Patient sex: F
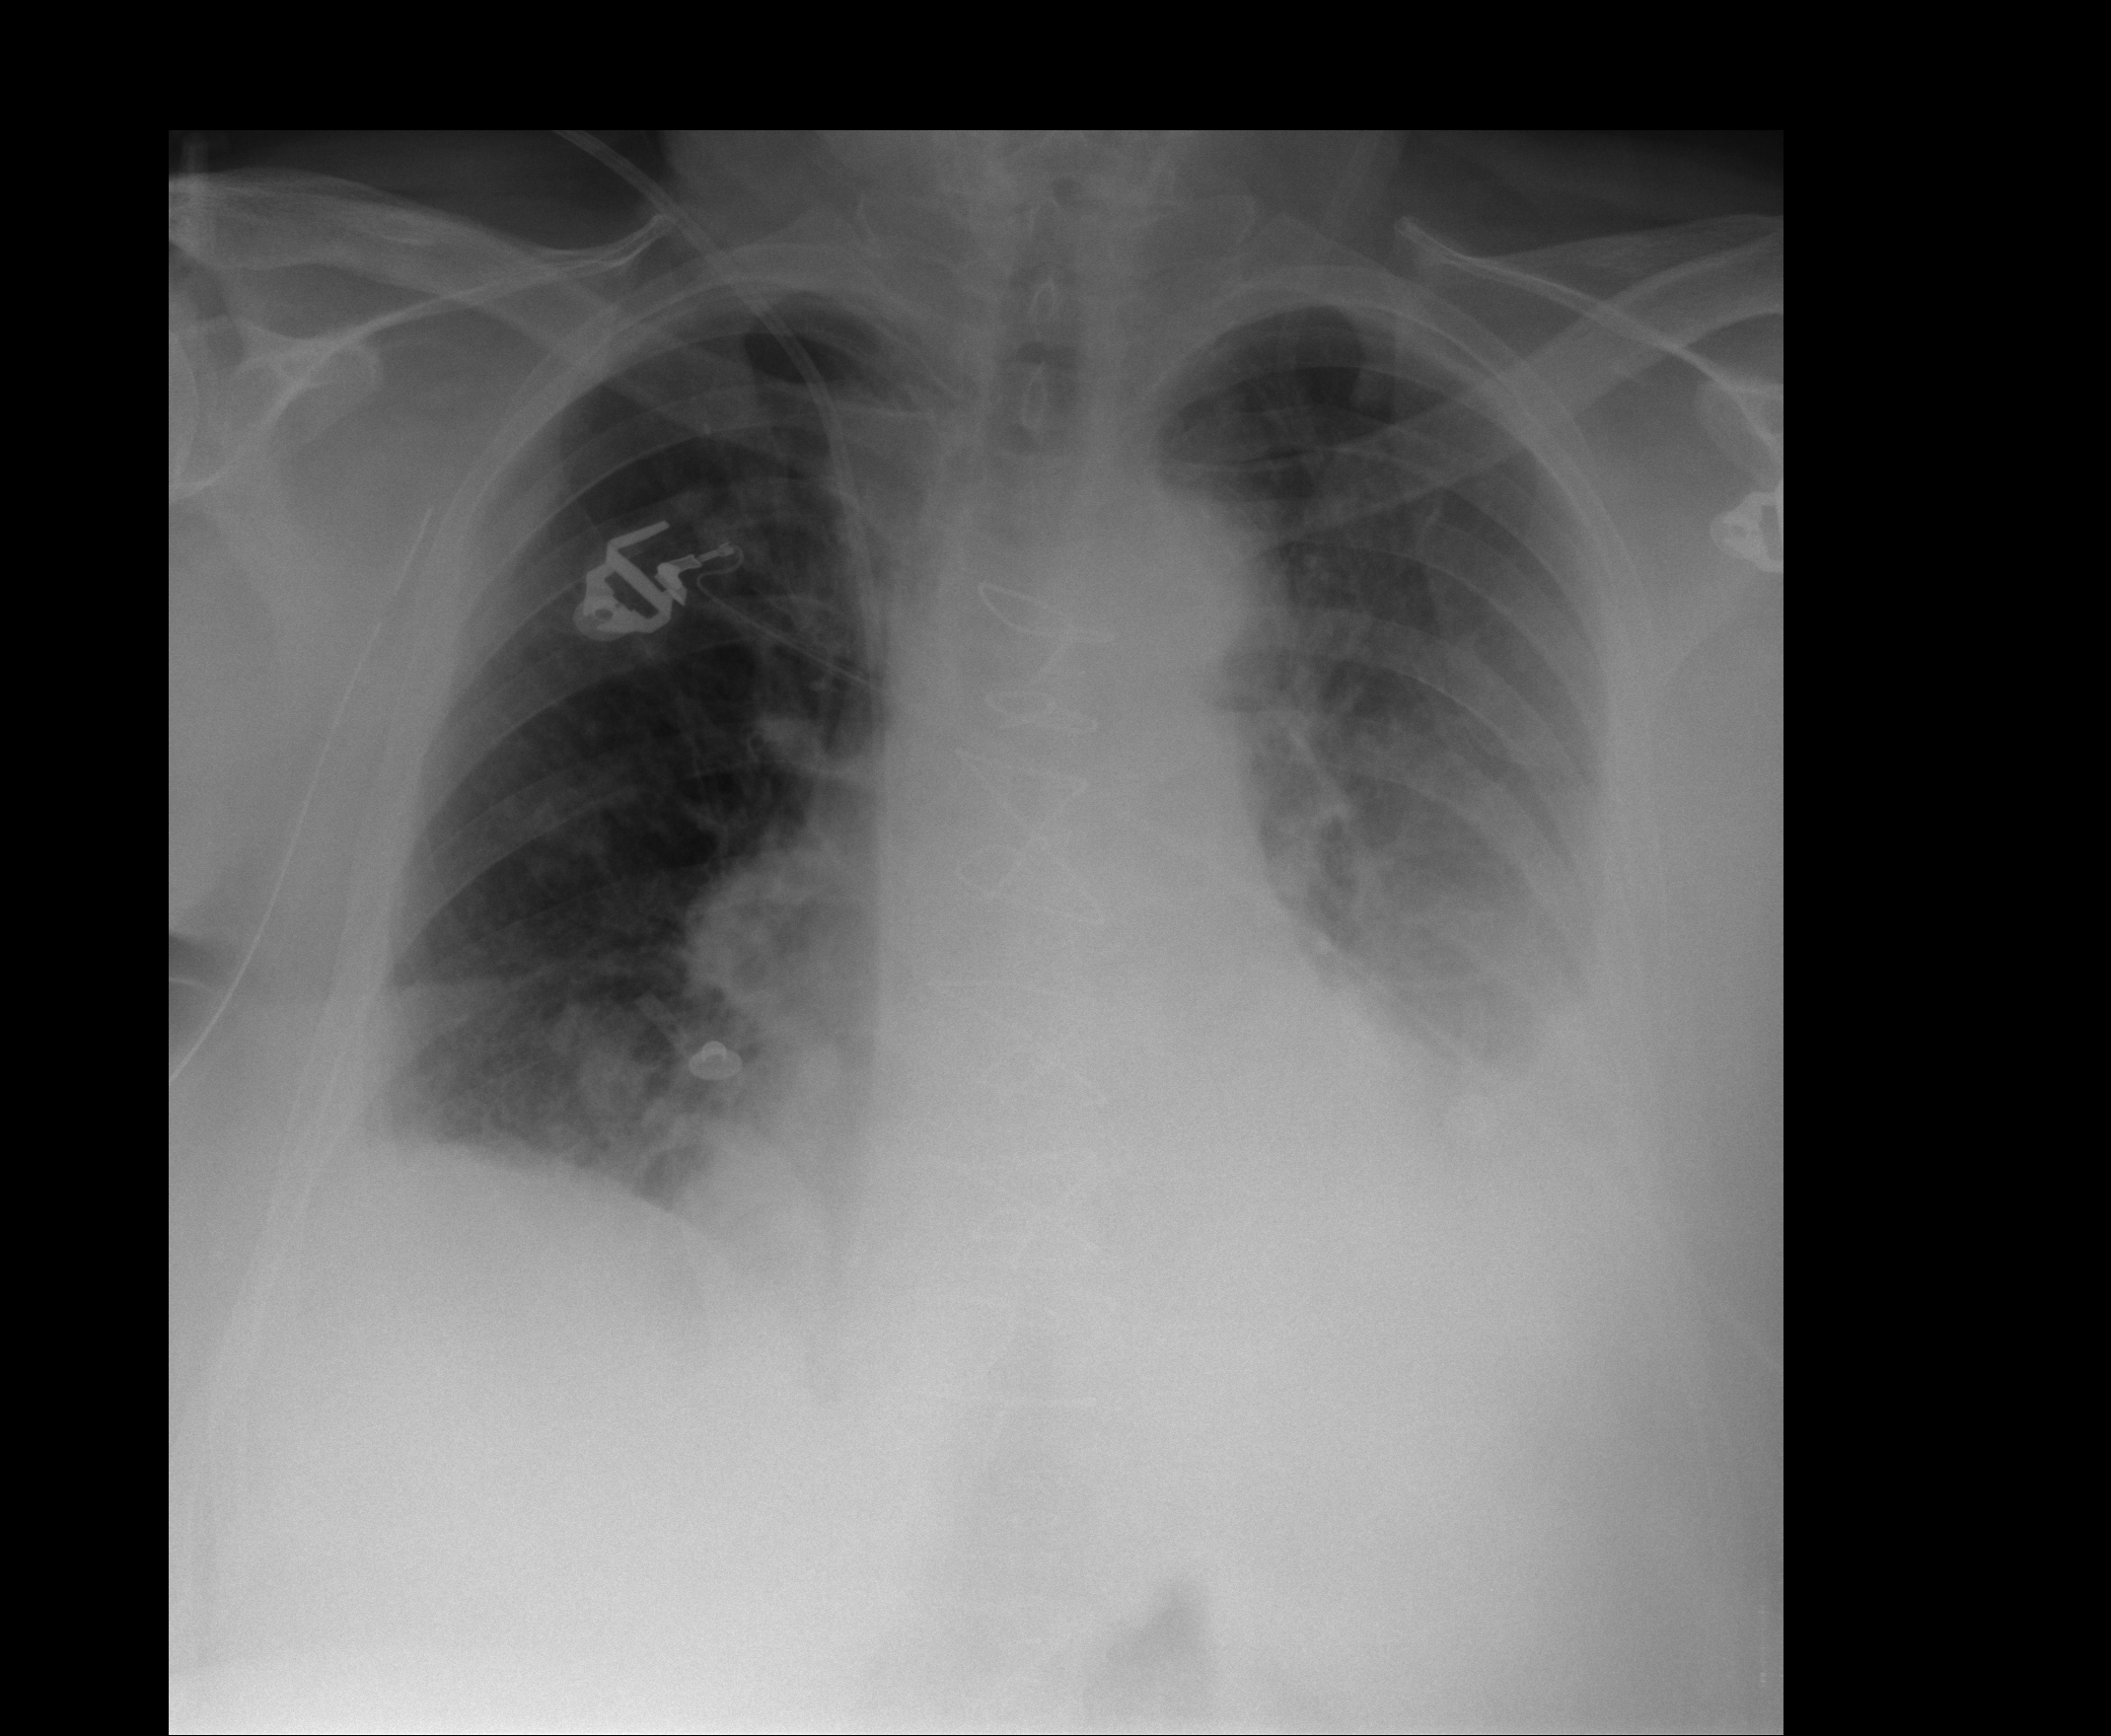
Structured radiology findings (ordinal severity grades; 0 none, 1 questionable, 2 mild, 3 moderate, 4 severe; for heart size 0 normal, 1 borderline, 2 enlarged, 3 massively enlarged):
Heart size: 2
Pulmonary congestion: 2
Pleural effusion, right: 2
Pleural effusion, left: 3
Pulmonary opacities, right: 2
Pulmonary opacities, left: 3
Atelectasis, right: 2
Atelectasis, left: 3